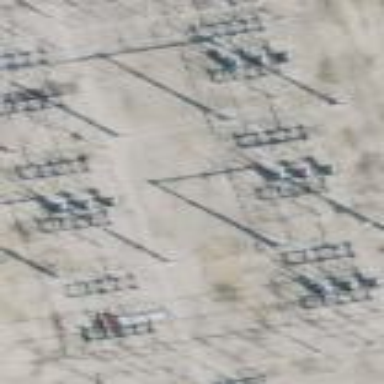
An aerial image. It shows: Power line with 3 cables. It uses busbar.